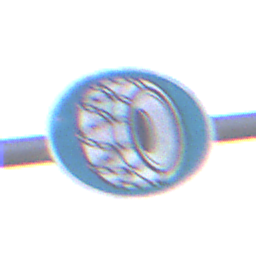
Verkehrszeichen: SchneekettenVorgeschrieben
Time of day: SunriseSunset
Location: Outdoor (Nature)
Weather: PartlyCloudy
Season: NotSpecified
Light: Natural